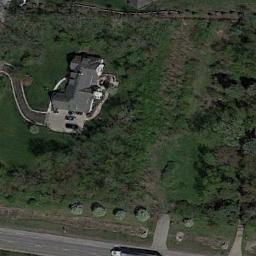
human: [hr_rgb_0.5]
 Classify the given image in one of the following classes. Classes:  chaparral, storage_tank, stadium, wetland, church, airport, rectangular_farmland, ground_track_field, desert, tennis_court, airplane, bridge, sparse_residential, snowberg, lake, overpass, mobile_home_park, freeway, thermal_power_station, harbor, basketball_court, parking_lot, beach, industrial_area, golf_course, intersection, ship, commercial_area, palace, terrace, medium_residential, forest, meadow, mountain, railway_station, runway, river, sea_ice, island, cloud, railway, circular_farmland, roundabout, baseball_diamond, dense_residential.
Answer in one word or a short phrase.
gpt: sparse_residential